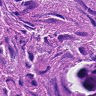
Metastatic tissue present: yes